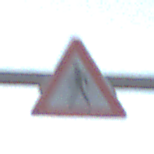
Verkehrszeichen: FussgaengerRechts
Umgebung: Outdoor, Nature
Tageszeit: SunriseSunset
Wetter: Clear
Licht: Natural
Jahreszeit: NotSpecified
Kontrast: LowContrast